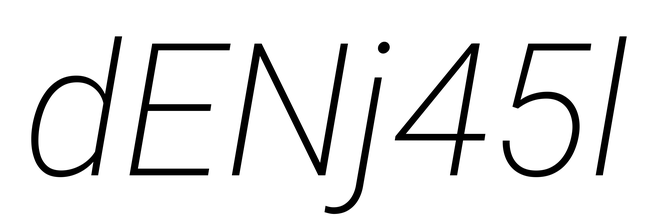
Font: Roboto-Italic_ExtraLight_Italic